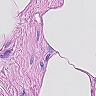
Metastatic tissue present: no